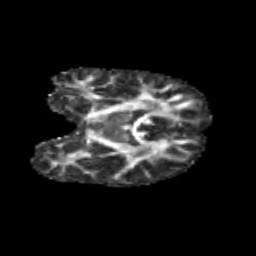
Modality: FA
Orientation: coronal
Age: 11
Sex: male
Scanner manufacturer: siemens
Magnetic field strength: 3 T
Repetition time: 3.8 s
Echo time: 0.07 s